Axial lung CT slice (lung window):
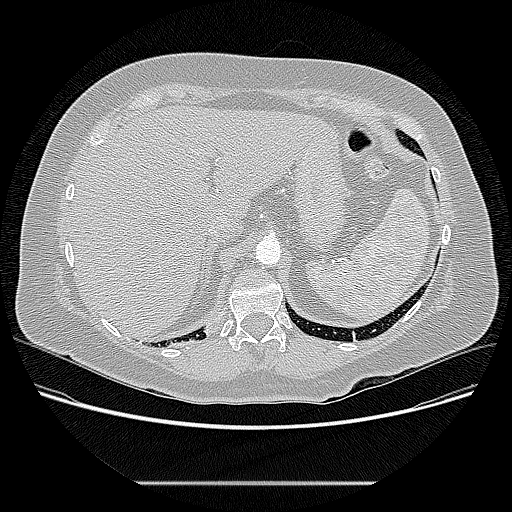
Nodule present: yes
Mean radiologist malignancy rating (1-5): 3